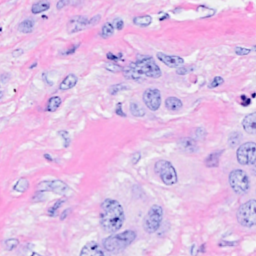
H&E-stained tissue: Breast